Field crop: maize
Growth stage: 2
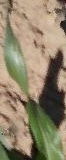
Species: maize